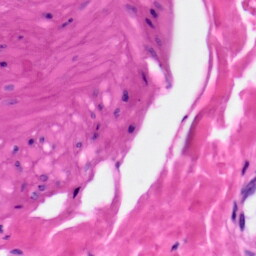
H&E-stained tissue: Skin